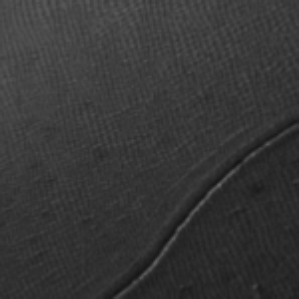
Label: frost